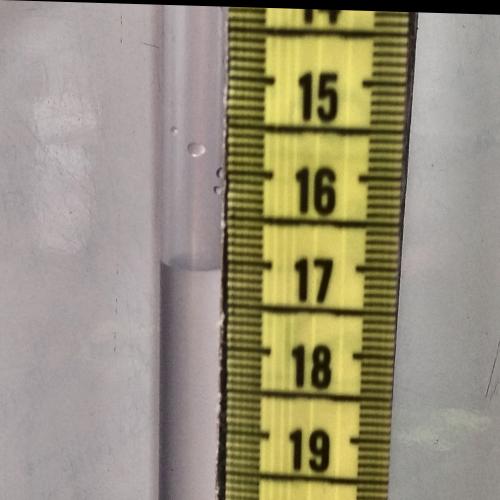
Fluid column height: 17.1 cm